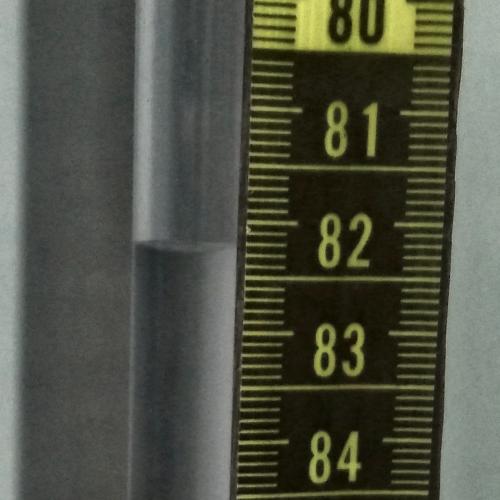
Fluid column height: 82.2 cm